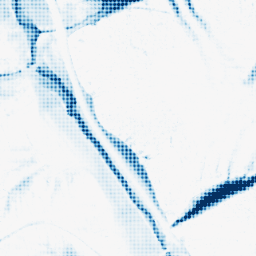
Category: morphological
Decomposition family: morphological_ellipse
Decomposition parameters: operation: closing
width: 30
height: 50
Upsampling method: sinc_blackman
Upsampling parameters: scale: 4
kernel_size: 4
Upsampling scale: 4